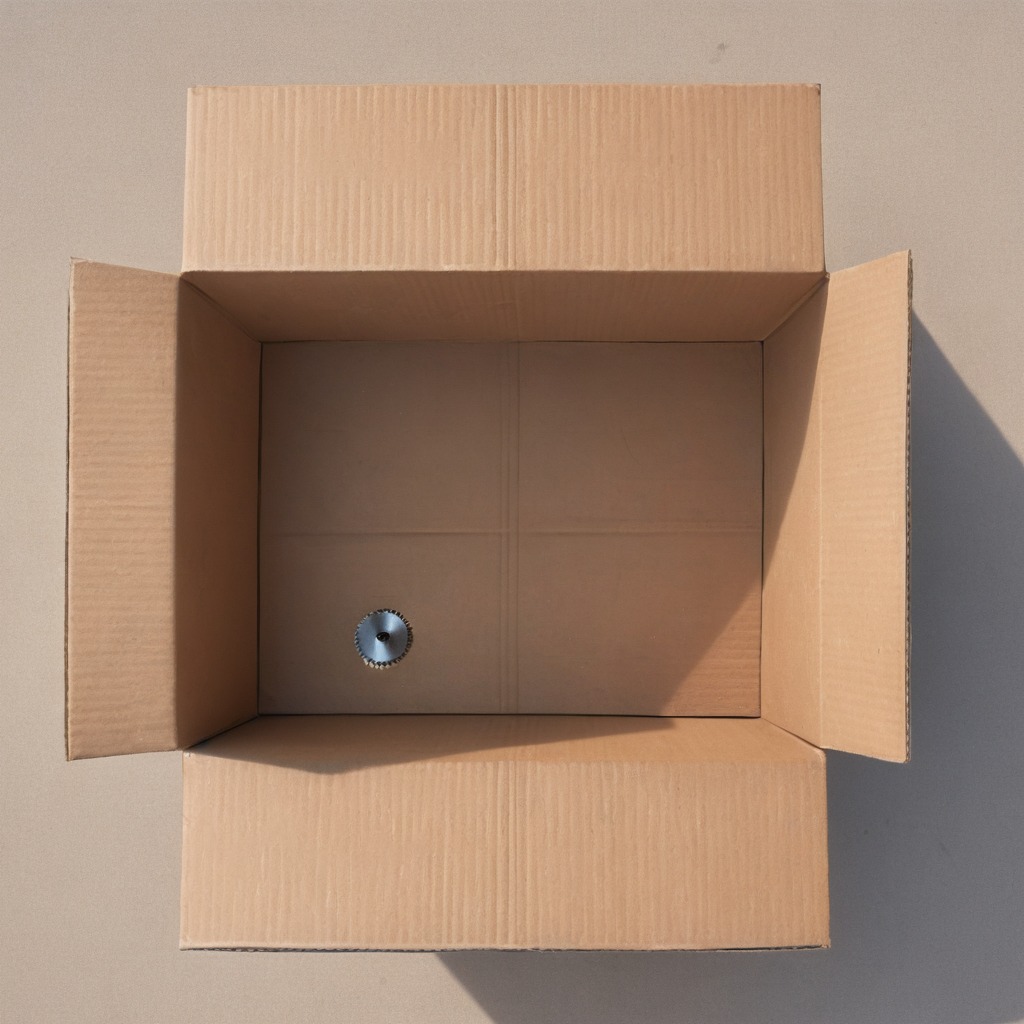
A steel gear with teeth lies on a clean dry cardboard box surface in an outdoor workshop during daytime bright natural light soft shadows slightly creased but